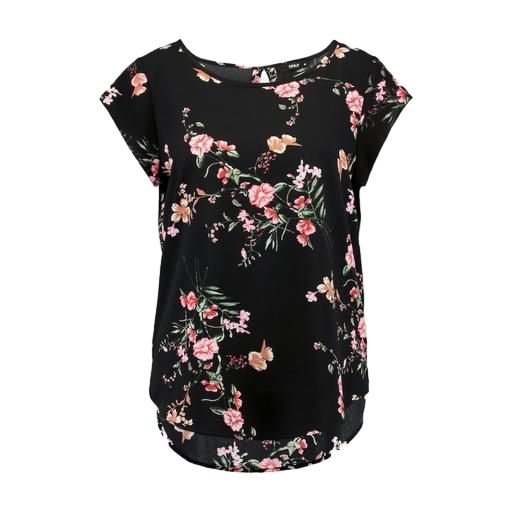
black petite printed high-low top only macy, multicolor floral-print t-shirt only macy, black printed short-sleeve top only macy, white background